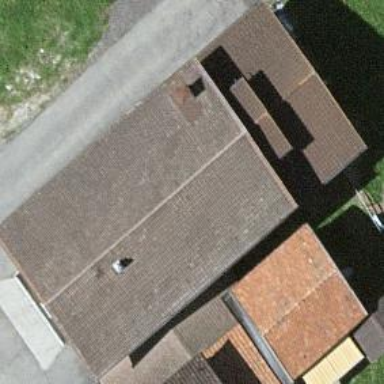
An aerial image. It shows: Detached building.